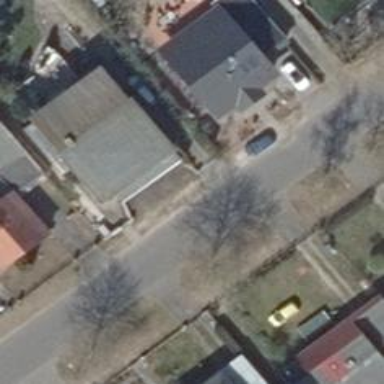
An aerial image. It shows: Detached building with flat roof.